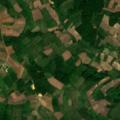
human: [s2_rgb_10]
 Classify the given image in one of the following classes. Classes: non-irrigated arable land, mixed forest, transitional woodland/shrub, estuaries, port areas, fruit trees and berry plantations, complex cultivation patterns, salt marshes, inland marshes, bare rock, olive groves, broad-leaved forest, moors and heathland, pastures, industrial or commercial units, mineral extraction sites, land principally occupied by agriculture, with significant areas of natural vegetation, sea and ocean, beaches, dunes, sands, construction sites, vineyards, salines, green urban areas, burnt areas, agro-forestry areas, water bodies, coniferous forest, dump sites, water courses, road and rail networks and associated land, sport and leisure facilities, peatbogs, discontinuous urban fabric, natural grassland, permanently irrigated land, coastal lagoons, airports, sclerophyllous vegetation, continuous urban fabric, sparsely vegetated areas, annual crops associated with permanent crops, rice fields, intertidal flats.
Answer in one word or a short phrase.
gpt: complex cultivation patterns, land principally occupied by agriculture, with significant areas of natural vegetation, broad-leaved forest